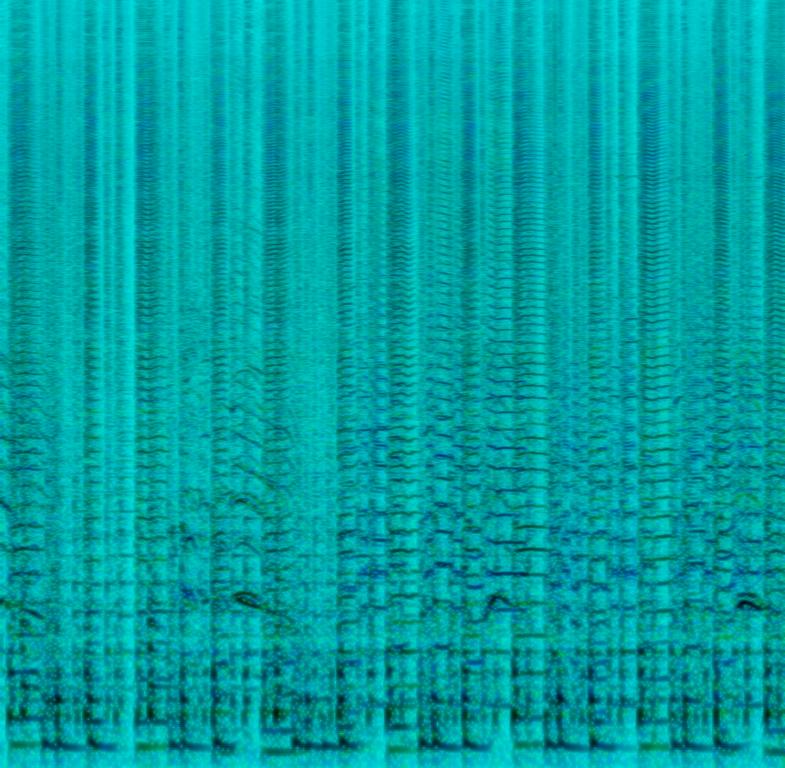
The song is an instrumental with male vocalists cheering enthusiastically . The tempo is medium fast with a trombone and trumpet playing percussively and an Indian dhol playing percussively. The song is cheerful and energetic. The song is a traditional Indian folk style called Punjabi Bhangra music. The song has poor audio quality.